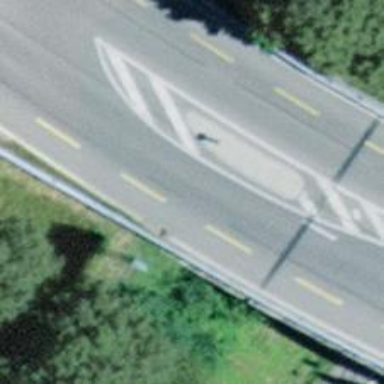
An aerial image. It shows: Secondary road with asphalt surface.